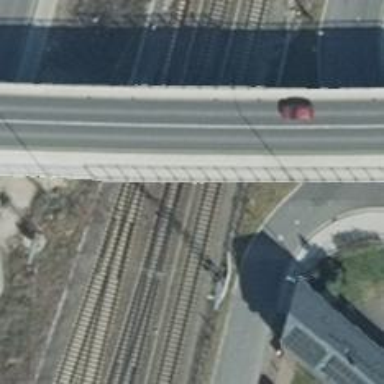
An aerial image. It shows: Railway switch.